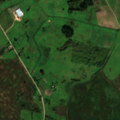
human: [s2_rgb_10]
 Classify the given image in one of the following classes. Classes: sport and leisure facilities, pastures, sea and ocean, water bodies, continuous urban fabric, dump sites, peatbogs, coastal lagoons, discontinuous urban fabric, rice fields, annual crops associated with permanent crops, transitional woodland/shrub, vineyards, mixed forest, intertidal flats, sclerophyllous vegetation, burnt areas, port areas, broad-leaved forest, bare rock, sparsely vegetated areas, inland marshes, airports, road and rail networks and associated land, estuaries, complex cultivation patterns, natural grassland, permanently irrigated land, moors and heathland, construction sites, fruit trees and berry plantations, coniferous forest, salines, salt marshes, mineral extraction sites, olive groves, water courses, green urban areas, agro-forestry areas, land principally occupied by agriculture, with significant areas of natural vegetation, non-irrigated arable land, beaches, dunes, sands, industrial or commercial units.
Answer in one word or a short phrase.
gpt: non-irrigated arable land, pastures, complex cultivation patterns, mixed forest